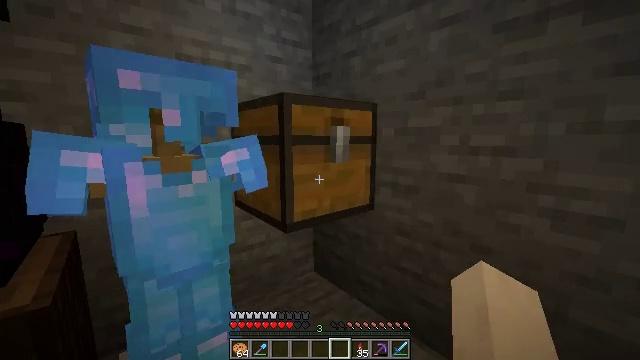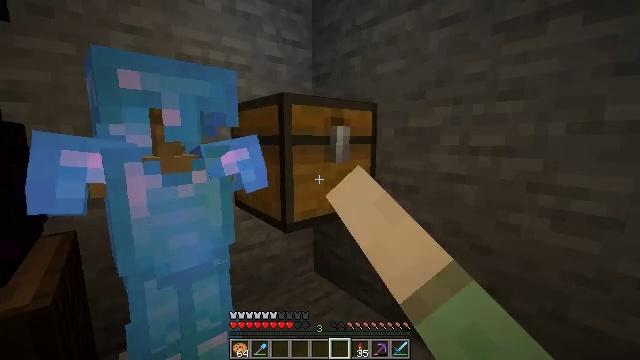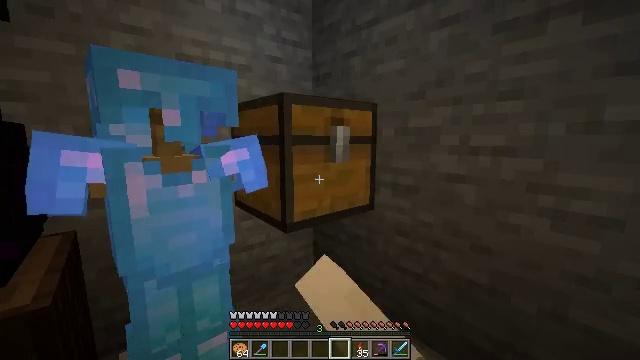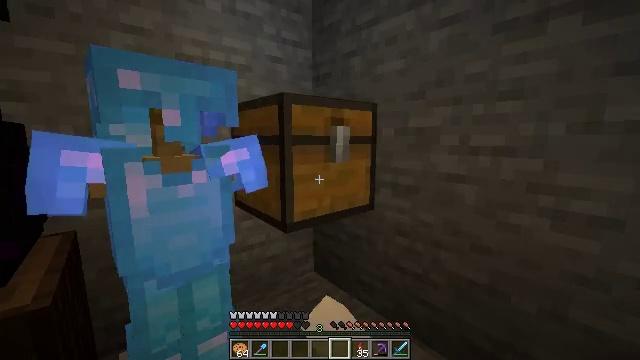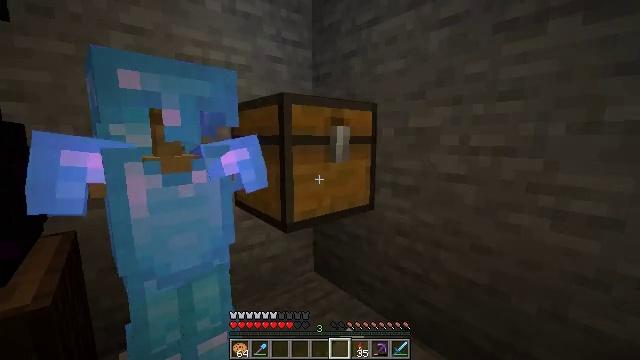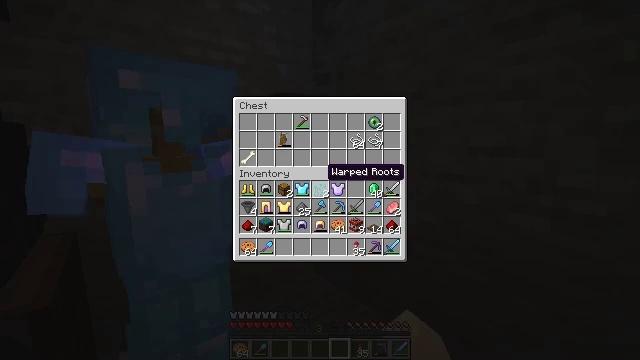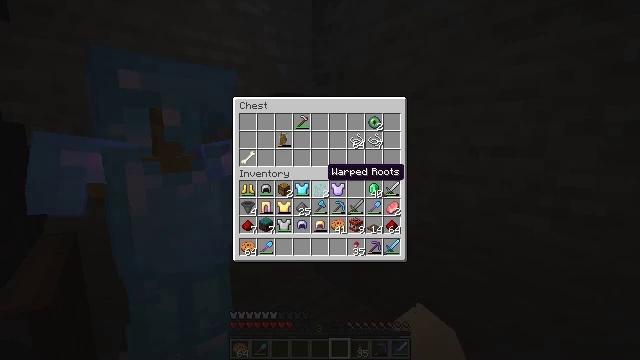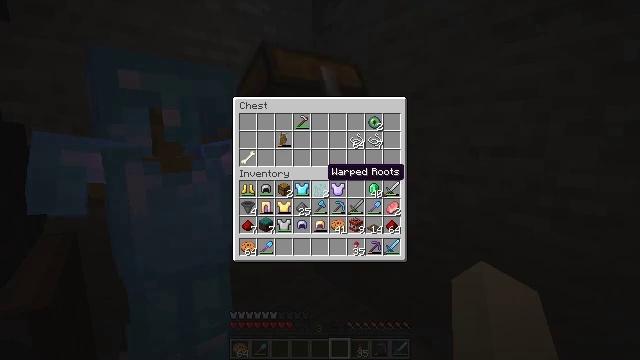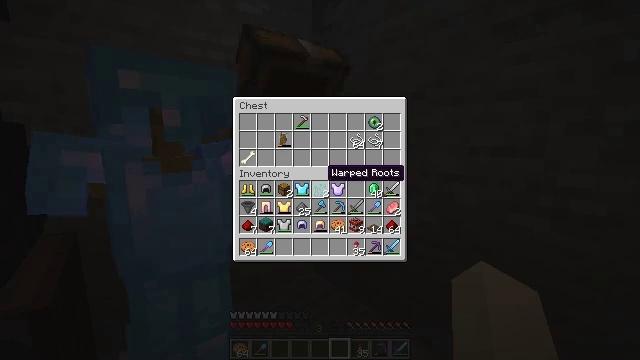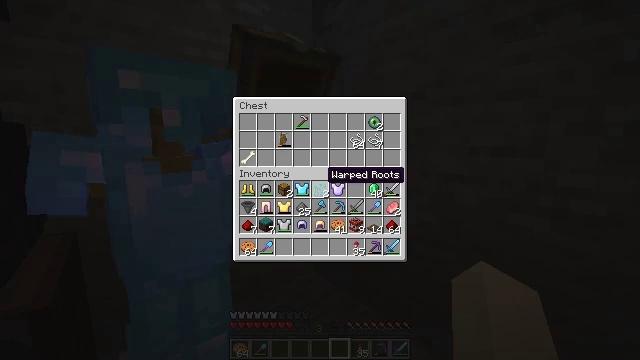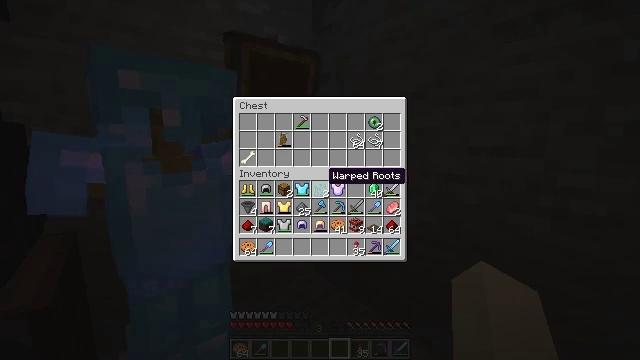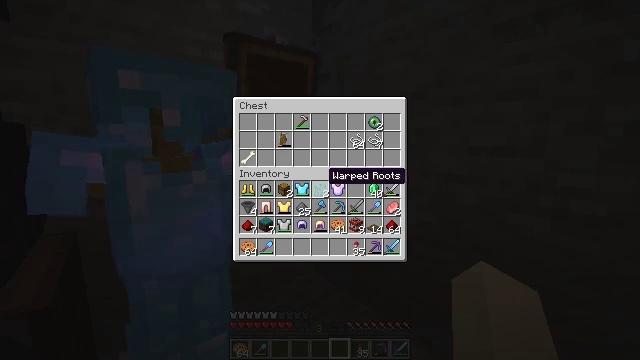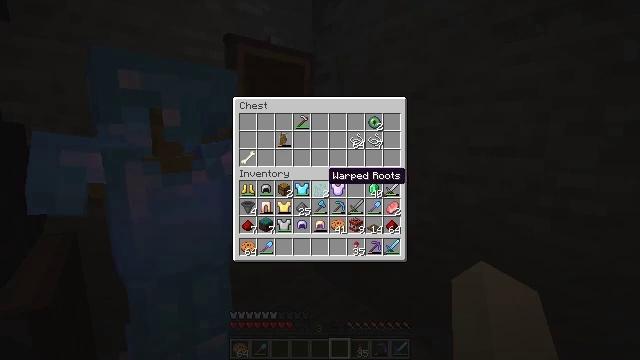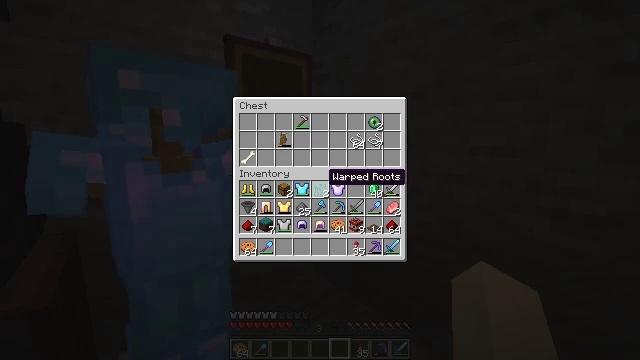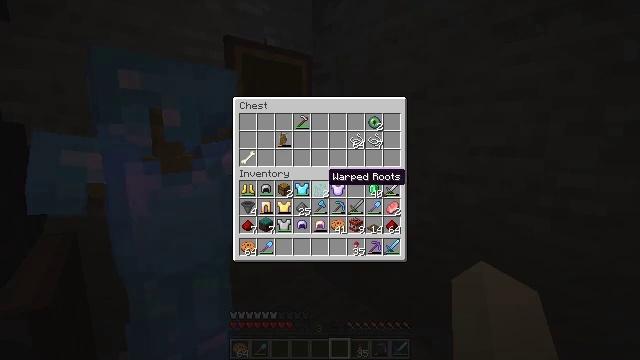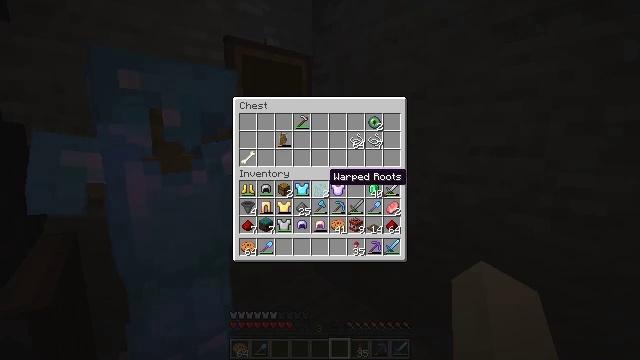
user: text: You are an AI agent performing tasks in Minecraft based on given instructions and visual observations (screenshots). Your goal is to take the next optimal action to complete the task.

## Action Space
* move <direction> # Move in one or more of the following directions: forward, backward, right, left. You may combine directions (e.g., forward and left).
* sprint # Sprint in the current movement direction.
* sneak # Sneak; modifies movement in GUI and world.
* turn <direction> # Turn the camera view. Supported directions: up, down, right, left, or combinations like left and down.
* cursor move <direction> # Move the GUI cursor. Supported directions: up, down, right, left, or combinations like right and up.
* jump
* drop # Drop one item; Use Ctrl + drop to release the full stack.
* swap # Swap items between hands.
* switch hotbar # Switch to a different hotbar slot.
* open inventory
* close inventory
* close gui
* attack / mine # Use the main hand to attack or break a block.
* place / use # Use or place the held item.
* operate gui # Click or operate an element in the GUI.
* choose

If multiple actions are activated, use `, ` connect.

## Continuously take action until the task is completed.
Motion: motion action
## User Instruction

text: Take gold nuggets and a carrot to craft a golden carrot.
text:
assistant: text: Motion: use / place
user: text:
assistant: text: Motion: use / place
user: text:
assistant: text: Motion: no_op
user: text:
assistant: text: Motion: no_op
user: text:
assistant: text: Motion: no_op
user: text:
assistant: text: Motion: no_op
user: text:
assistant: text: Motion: no_op
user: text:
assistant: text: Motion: no_op
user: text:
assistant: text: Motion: no_op
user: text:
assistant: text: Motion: no_op
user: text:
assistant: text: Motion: no_op
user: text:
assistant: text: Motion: no_op
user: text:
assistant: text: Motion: no_op
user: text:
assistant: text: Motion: no_op
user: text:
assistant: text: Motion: no_op
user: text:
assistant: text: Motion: no_op
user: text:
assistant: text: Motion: no_op
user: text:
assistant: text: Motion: turn right
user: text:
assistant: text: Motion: turn right
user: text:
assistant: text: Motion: turn right
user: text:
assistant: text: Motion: no_op
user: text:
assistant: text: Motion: no_op
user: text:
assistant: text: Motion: turn up
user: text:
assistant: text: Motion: turn up
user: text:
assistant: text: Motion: no_op
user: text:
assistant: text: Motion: no_op
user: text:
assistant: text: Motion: no_op
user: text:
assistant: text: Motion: no_op
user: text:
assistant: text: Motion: no_op
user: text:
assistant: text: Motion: no_op